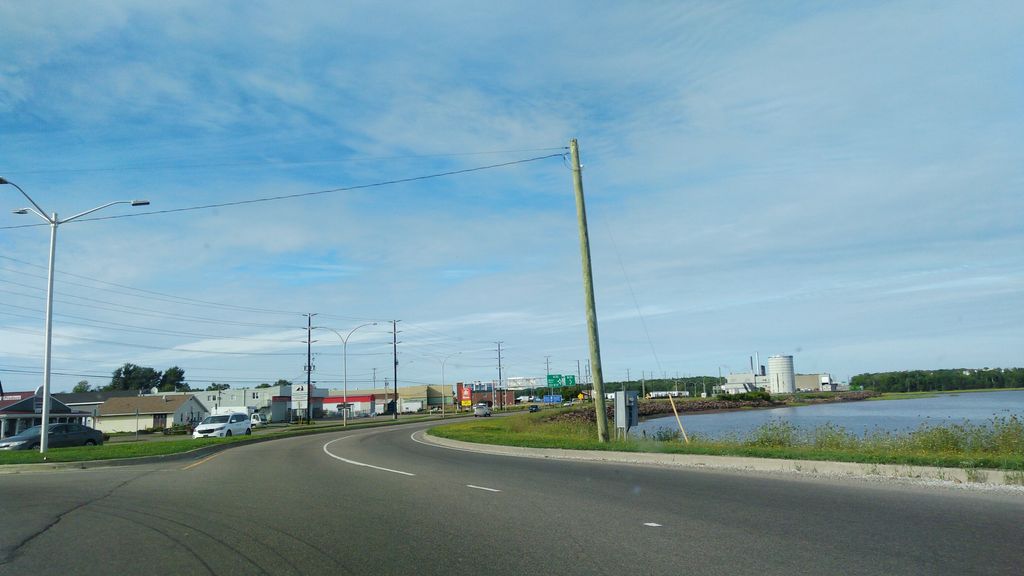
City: charlottetown